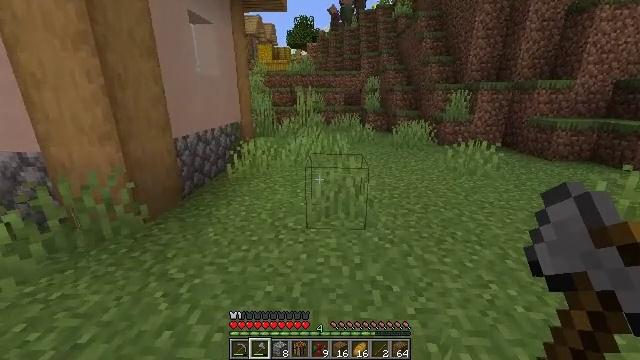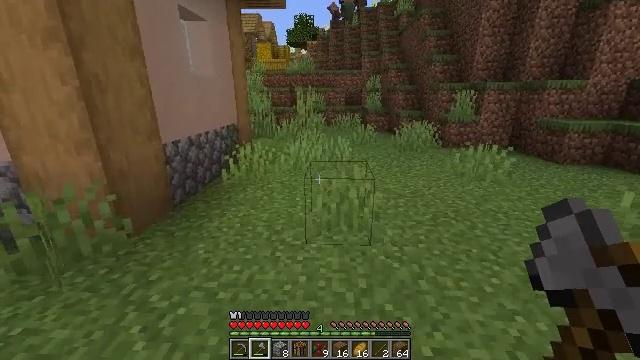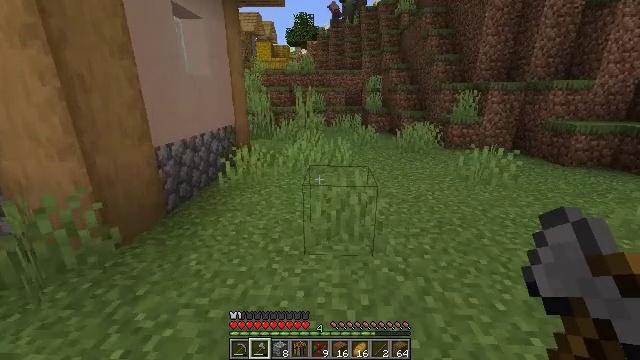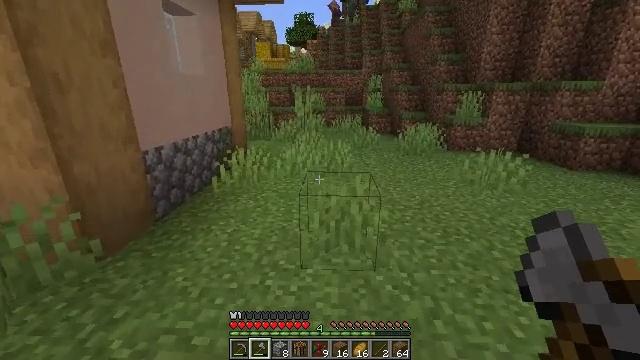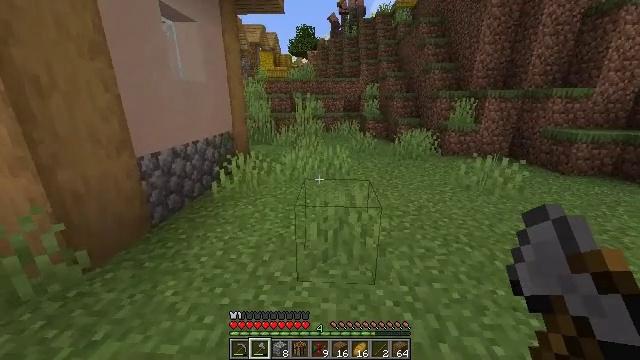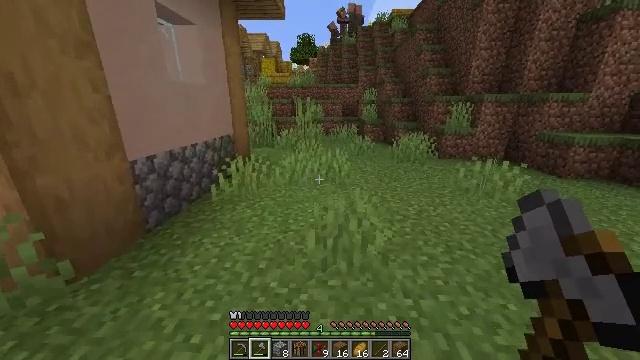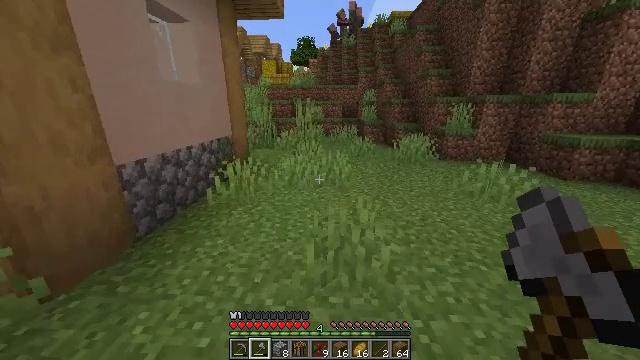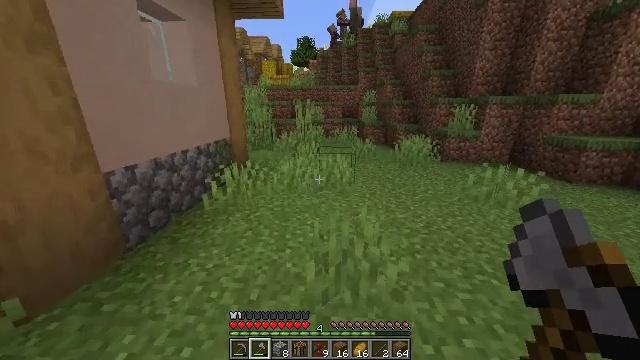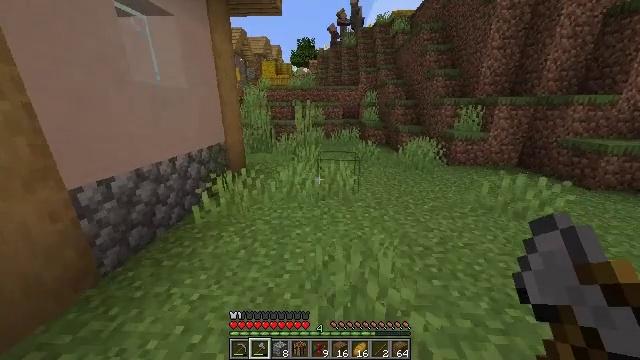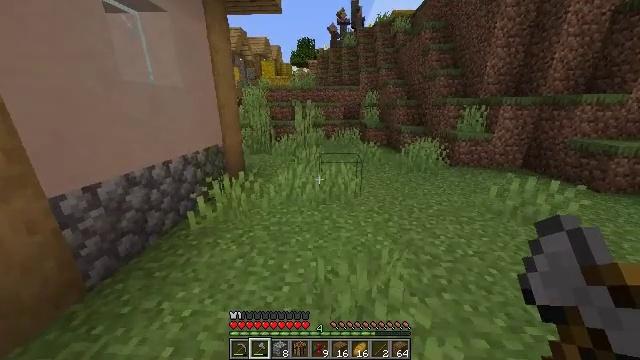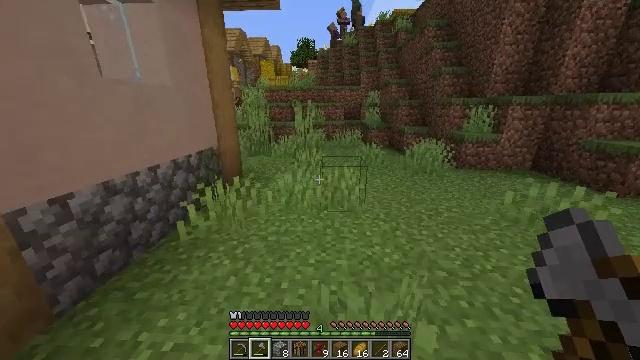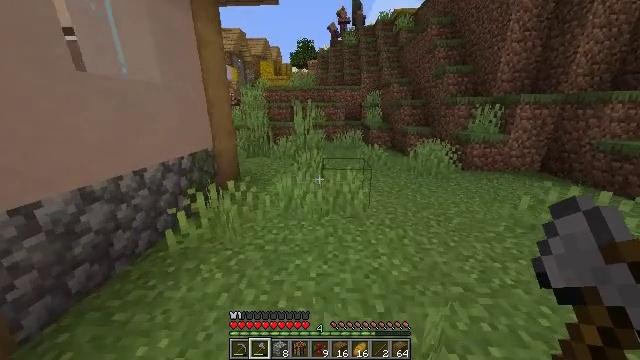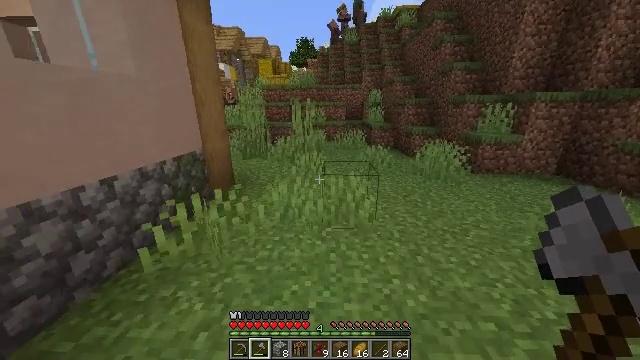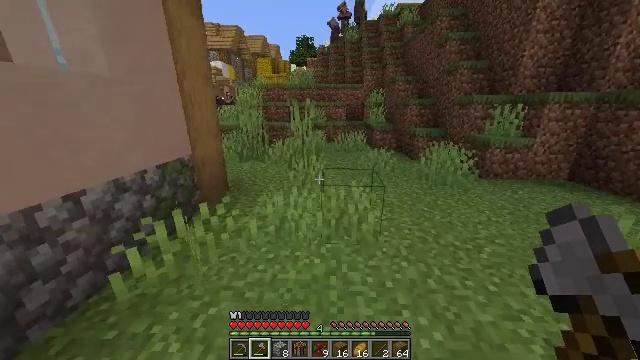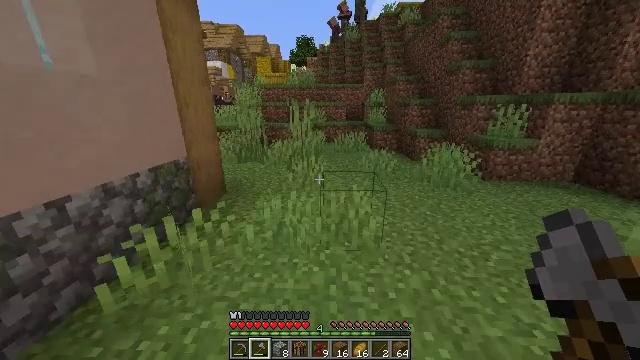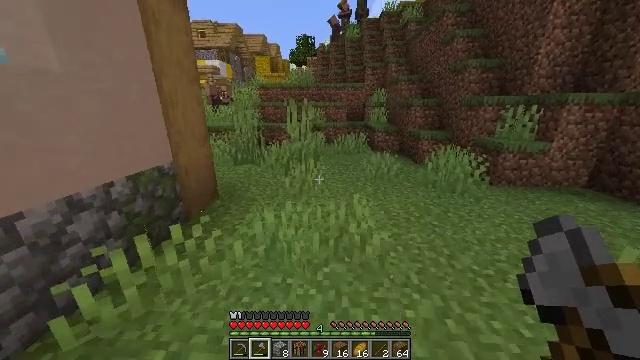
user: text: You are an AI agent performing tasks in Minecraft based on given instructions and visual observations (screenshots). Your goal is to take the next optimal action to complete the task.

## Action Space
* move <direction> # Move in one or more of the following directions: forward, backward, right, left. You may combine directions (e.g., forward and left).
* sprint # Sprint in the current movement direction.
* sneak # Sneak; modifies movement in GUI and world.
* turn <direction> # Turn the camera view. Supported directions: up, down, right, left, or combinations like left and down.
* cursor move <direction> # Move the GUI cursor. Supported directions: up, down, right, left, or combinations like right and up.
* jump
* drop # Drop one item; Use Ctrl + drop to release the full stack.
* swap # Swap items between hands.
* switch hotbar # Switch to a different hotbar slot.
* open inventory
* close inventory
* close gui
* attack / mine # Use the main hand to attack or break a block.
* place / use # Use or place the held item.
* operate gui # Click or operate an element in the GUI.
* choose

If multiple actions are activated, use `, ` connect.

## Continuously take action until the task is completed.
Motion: motion action
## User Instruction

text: Mine a hay block from the field.
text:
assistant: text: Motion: move forward
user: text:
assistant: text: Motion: move forward
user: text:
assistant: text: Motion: move forward, sprint
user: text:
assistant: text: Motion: move forward, sprint
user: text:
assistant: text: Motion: move forward, sprint
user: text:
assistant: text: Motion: move forward, sprint
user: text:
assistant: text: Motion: move forward, sprint
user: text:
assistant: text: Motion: move forward, sprint
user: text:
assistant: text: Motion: move forward, sprint
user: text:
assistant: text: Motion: move forward, sprint
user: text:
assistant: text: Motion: move forward, sprint
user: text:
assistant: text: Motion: move forward, sprint
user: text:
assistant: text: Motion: move forward, sprint
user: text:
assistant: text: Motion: move forward
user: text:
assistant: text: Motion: move forward
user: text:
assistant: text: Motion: move forward
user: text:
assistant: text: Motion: move forward
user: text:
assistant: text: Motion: move forward
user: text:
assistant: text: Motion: move forward
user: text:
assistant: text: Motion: move forward
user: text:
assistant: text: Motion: move forward
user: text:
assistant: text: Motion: move forward
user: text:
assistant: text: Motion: move forward, turn left
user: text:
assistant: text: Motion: move forward, turn left
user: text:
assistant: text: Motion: move forward, turn left
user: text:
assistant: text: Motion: move forward
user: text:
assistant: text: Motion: move forward
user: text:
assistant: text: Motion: move forward
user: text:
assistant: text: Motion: move forward
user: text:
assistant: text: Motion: move forward